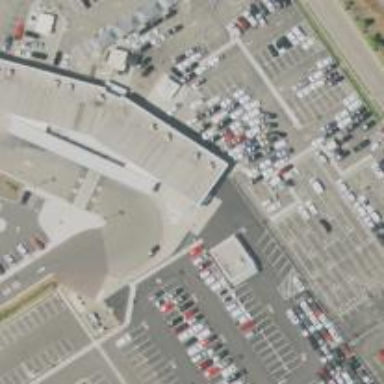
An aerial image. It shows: Car rental facility.